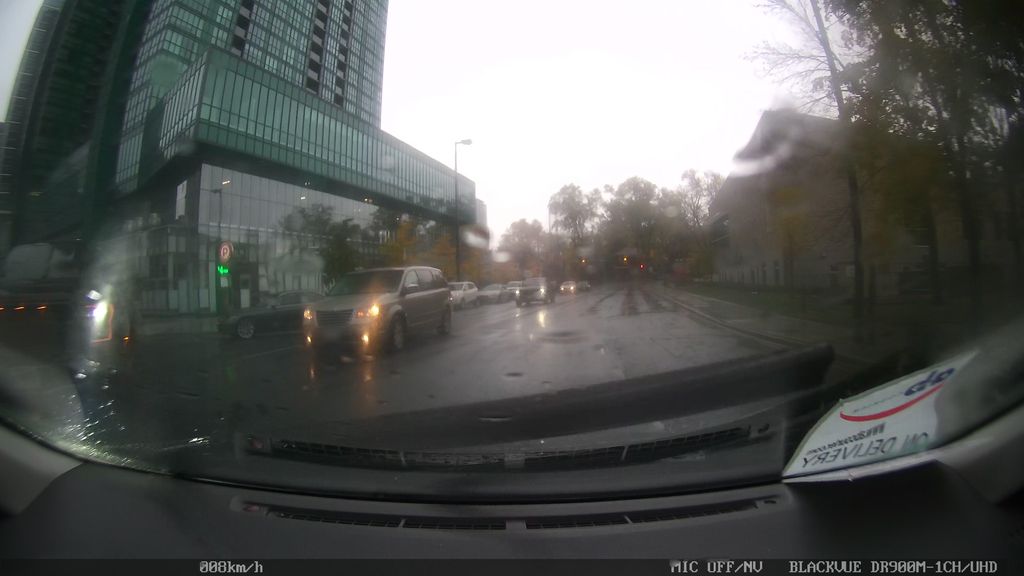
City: toronto